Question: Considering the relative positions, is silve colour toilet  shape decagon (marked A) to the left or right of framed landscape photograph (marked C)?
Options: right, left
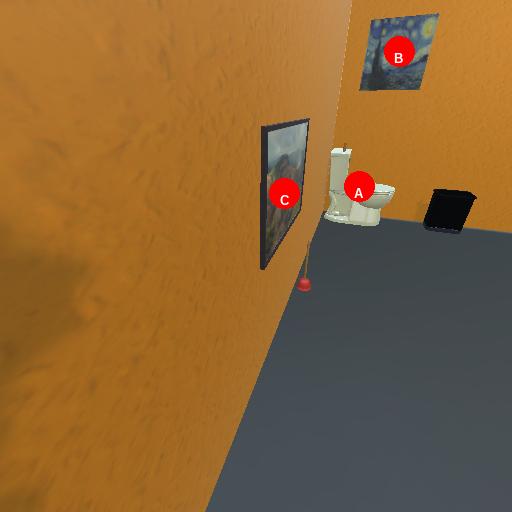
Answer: right